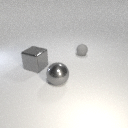
large gray metal cube in front of small gray rubber sphere